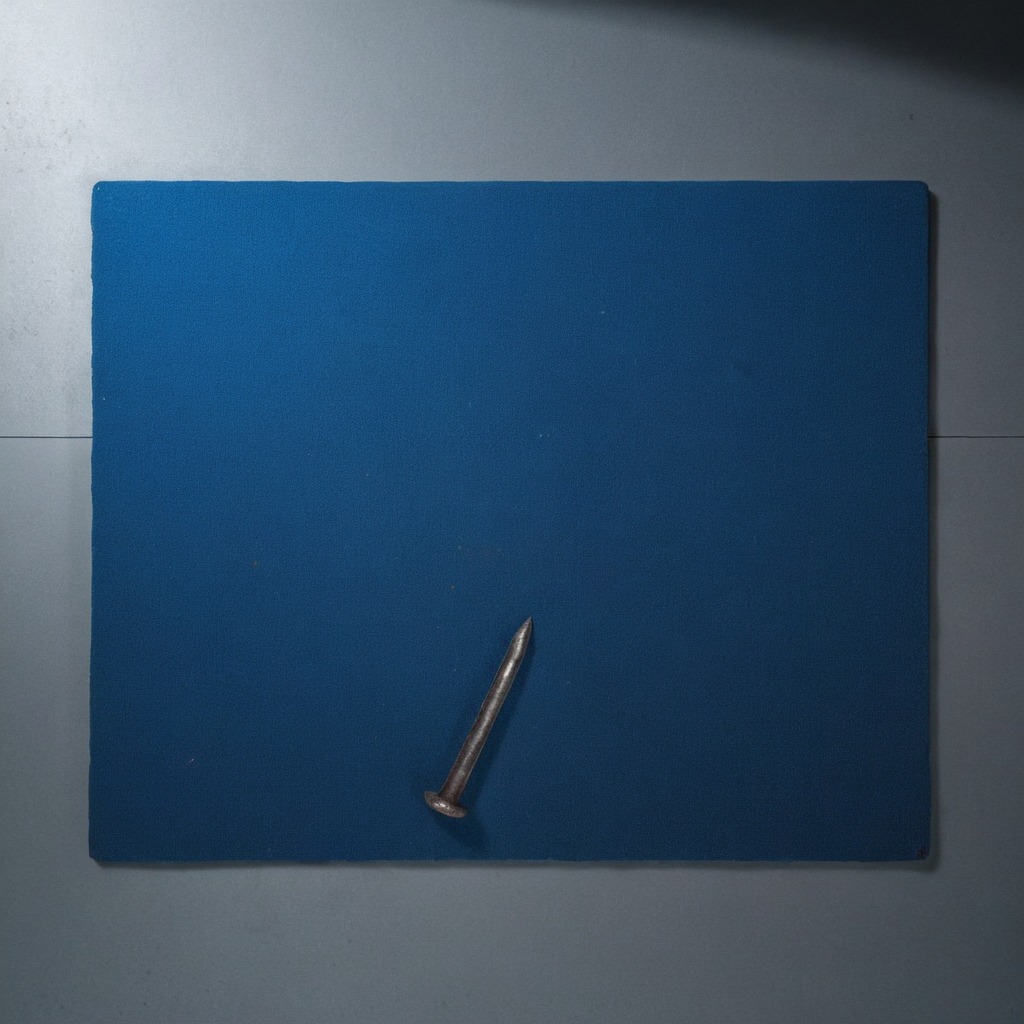
A nail lying on the granite tabletop